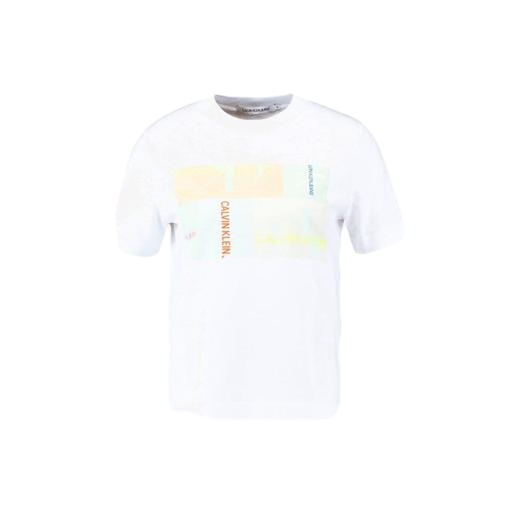
white abstract graphic t-shirt, white graphic t-shirt, graphic tee, white background